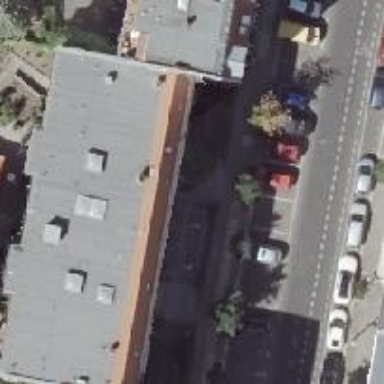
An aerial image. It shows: Canteen.